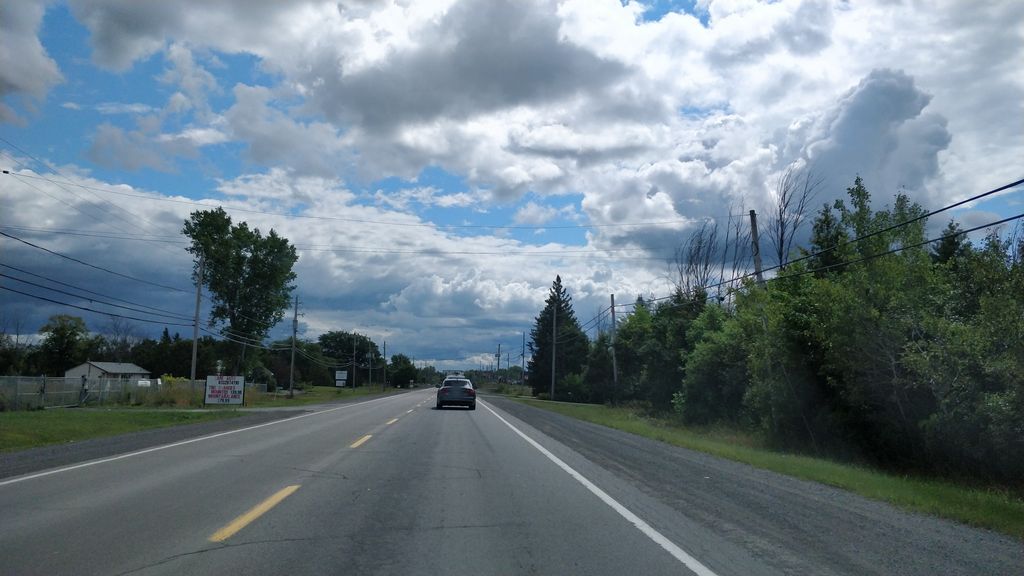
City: ottawa-gatineau